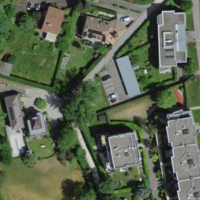
EUNIS habitat code: 55
Species observed at this site:
Lonicera tatarica